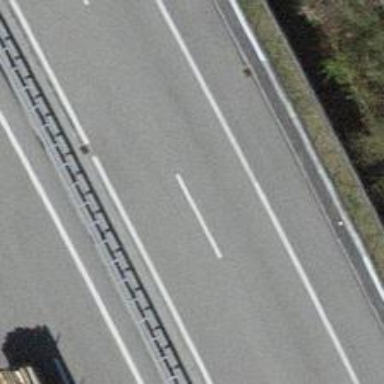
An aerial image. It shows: View of motorway.